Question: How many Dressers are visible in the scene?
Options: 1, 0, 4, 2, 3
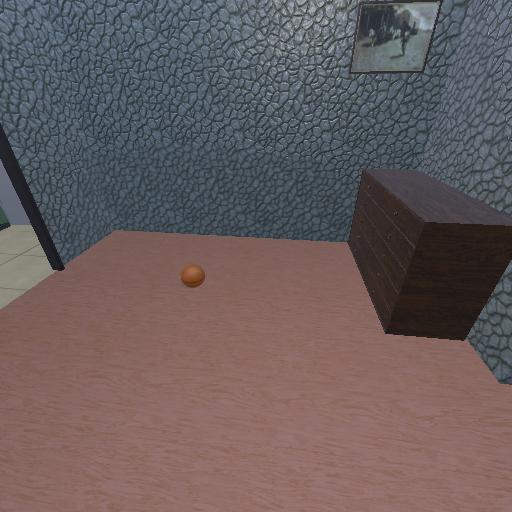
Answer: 1